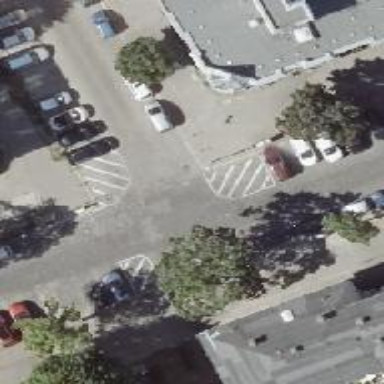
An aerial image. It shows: Residential road with separate sidewalks. There is parallel on-street parking on the left lane.